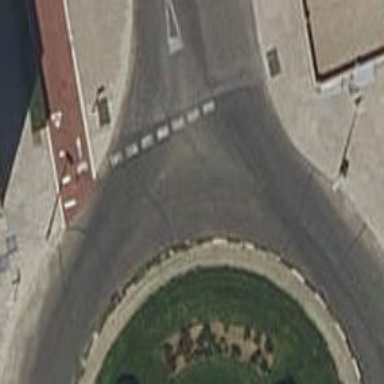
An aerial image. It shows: Roundabout on residential road with asphalt surface.